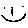
Label: smiley face